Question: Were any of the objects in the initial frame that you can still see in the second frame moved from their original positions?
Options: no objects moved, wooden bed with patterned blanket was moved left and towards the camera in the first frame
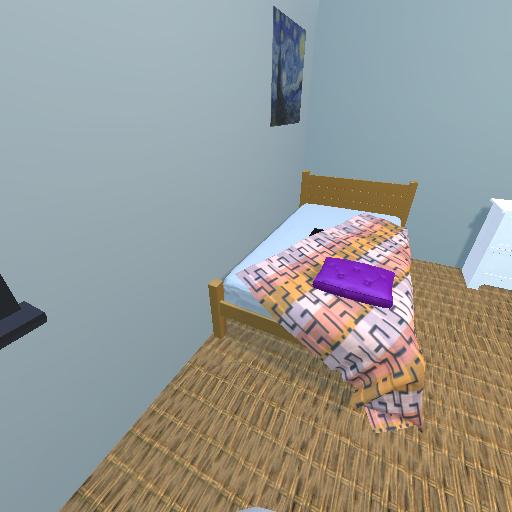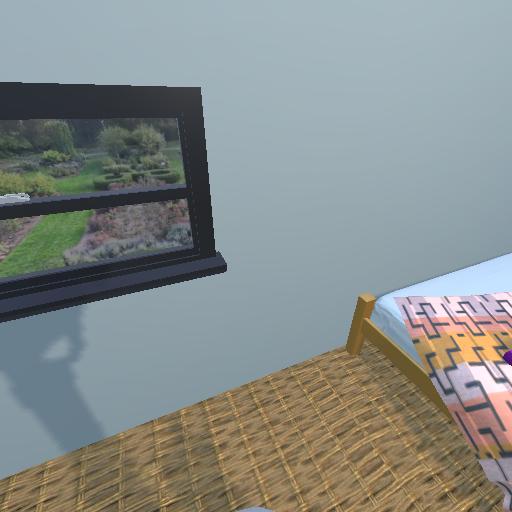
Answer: no objects moved